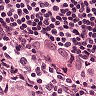
Metastatic tissue present: yes